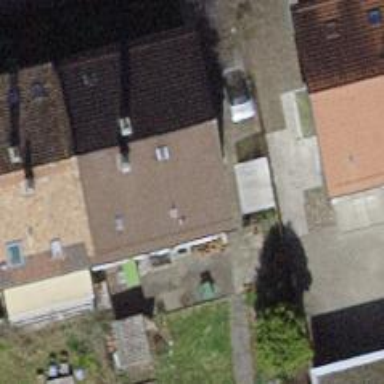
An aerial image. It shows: Apartment building with tile roof.